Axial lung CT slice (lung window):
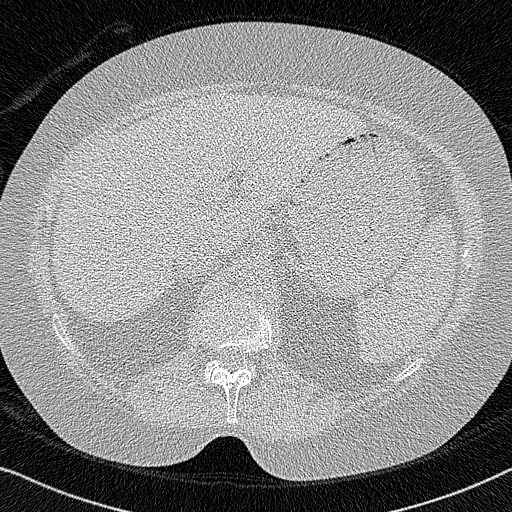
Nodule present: no